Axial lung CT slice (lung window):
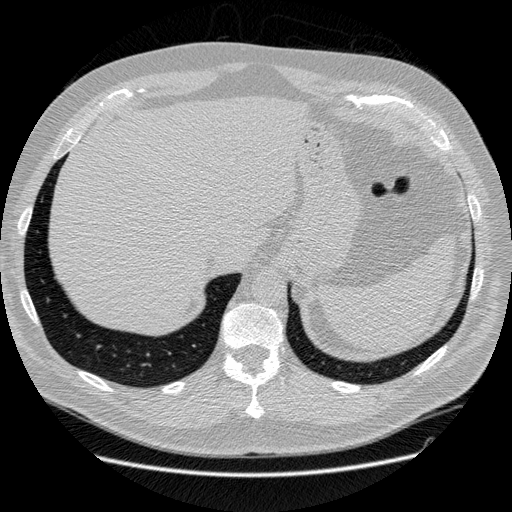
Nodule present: no